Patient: sex F, age 65
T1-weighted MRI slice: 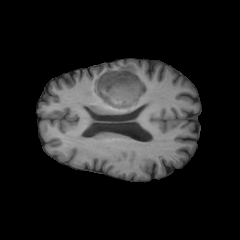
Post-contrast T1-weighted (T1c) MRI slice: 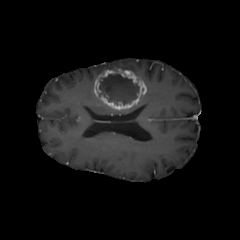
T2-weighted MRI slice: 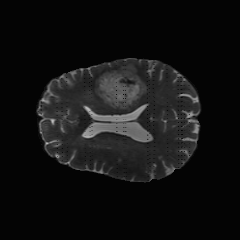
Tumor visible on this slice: yes
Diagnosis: Glioblastoma, IDH-wildtype
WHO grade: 4